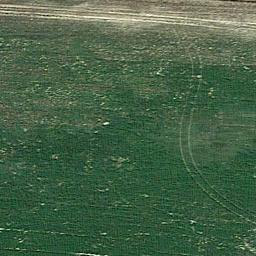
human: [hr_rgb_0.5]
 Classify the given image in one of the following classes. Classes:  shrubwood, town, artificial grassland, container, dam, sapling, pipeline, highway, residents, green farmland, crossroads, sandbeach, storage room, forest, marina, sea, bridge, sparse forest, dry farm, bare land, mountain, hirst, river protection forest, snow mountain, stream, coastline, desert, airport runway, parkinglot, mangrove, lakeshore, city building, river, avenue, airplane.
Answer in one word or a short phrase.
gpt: artificial grassland